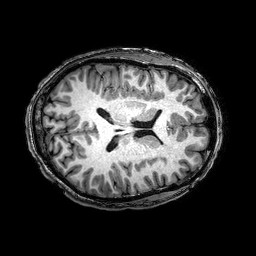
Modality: T1w
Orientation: axial